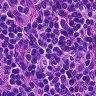
Metastatic tissue present: no